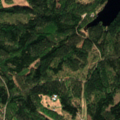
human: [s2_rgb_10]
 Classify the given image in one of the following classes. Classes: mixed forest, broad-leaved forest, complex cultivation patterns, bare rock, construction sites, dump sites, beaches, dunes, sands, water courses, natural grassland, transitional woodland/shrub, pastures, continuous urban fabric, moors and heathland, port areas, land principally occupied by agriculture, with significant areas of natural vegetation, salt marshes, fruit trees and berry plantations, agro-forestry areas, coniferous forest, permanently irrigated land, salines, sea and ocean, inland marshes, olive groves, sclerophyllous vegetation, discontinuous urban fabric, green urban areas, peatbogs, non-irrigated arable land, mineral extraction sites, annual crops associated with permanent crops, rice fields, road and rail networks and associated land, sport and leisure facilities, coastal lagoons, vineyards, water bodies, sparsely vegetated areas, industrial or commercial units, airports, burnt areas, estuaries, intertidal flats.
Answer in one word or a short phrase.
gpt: coniferous forest, mixed forest, water bodies